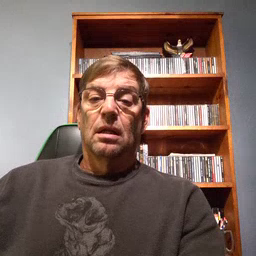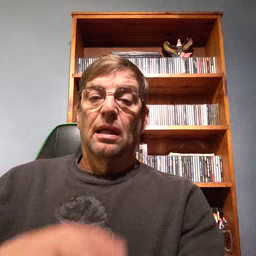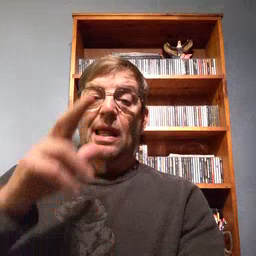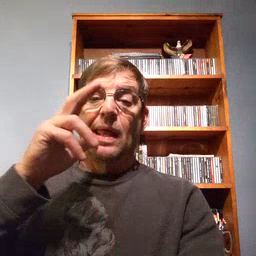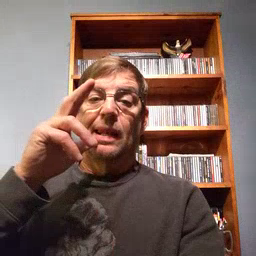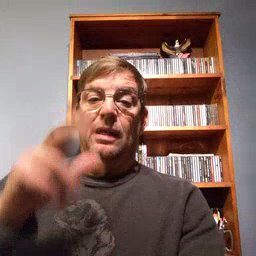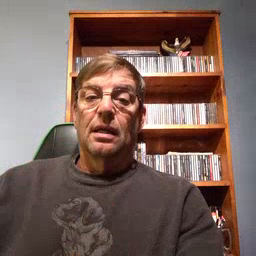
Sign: hen